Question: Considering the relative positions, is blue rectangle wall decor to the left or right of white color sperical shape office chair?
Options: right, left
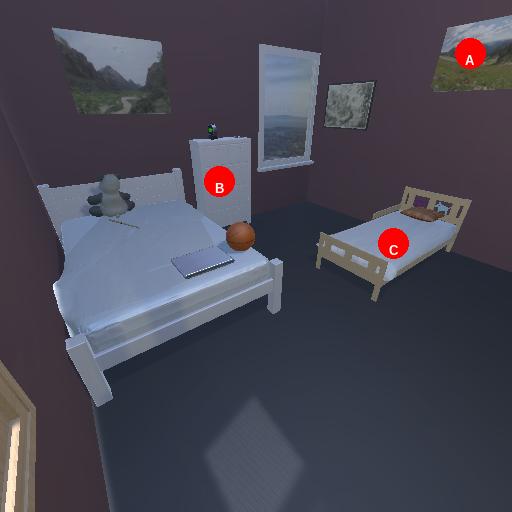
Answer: right